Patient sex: M
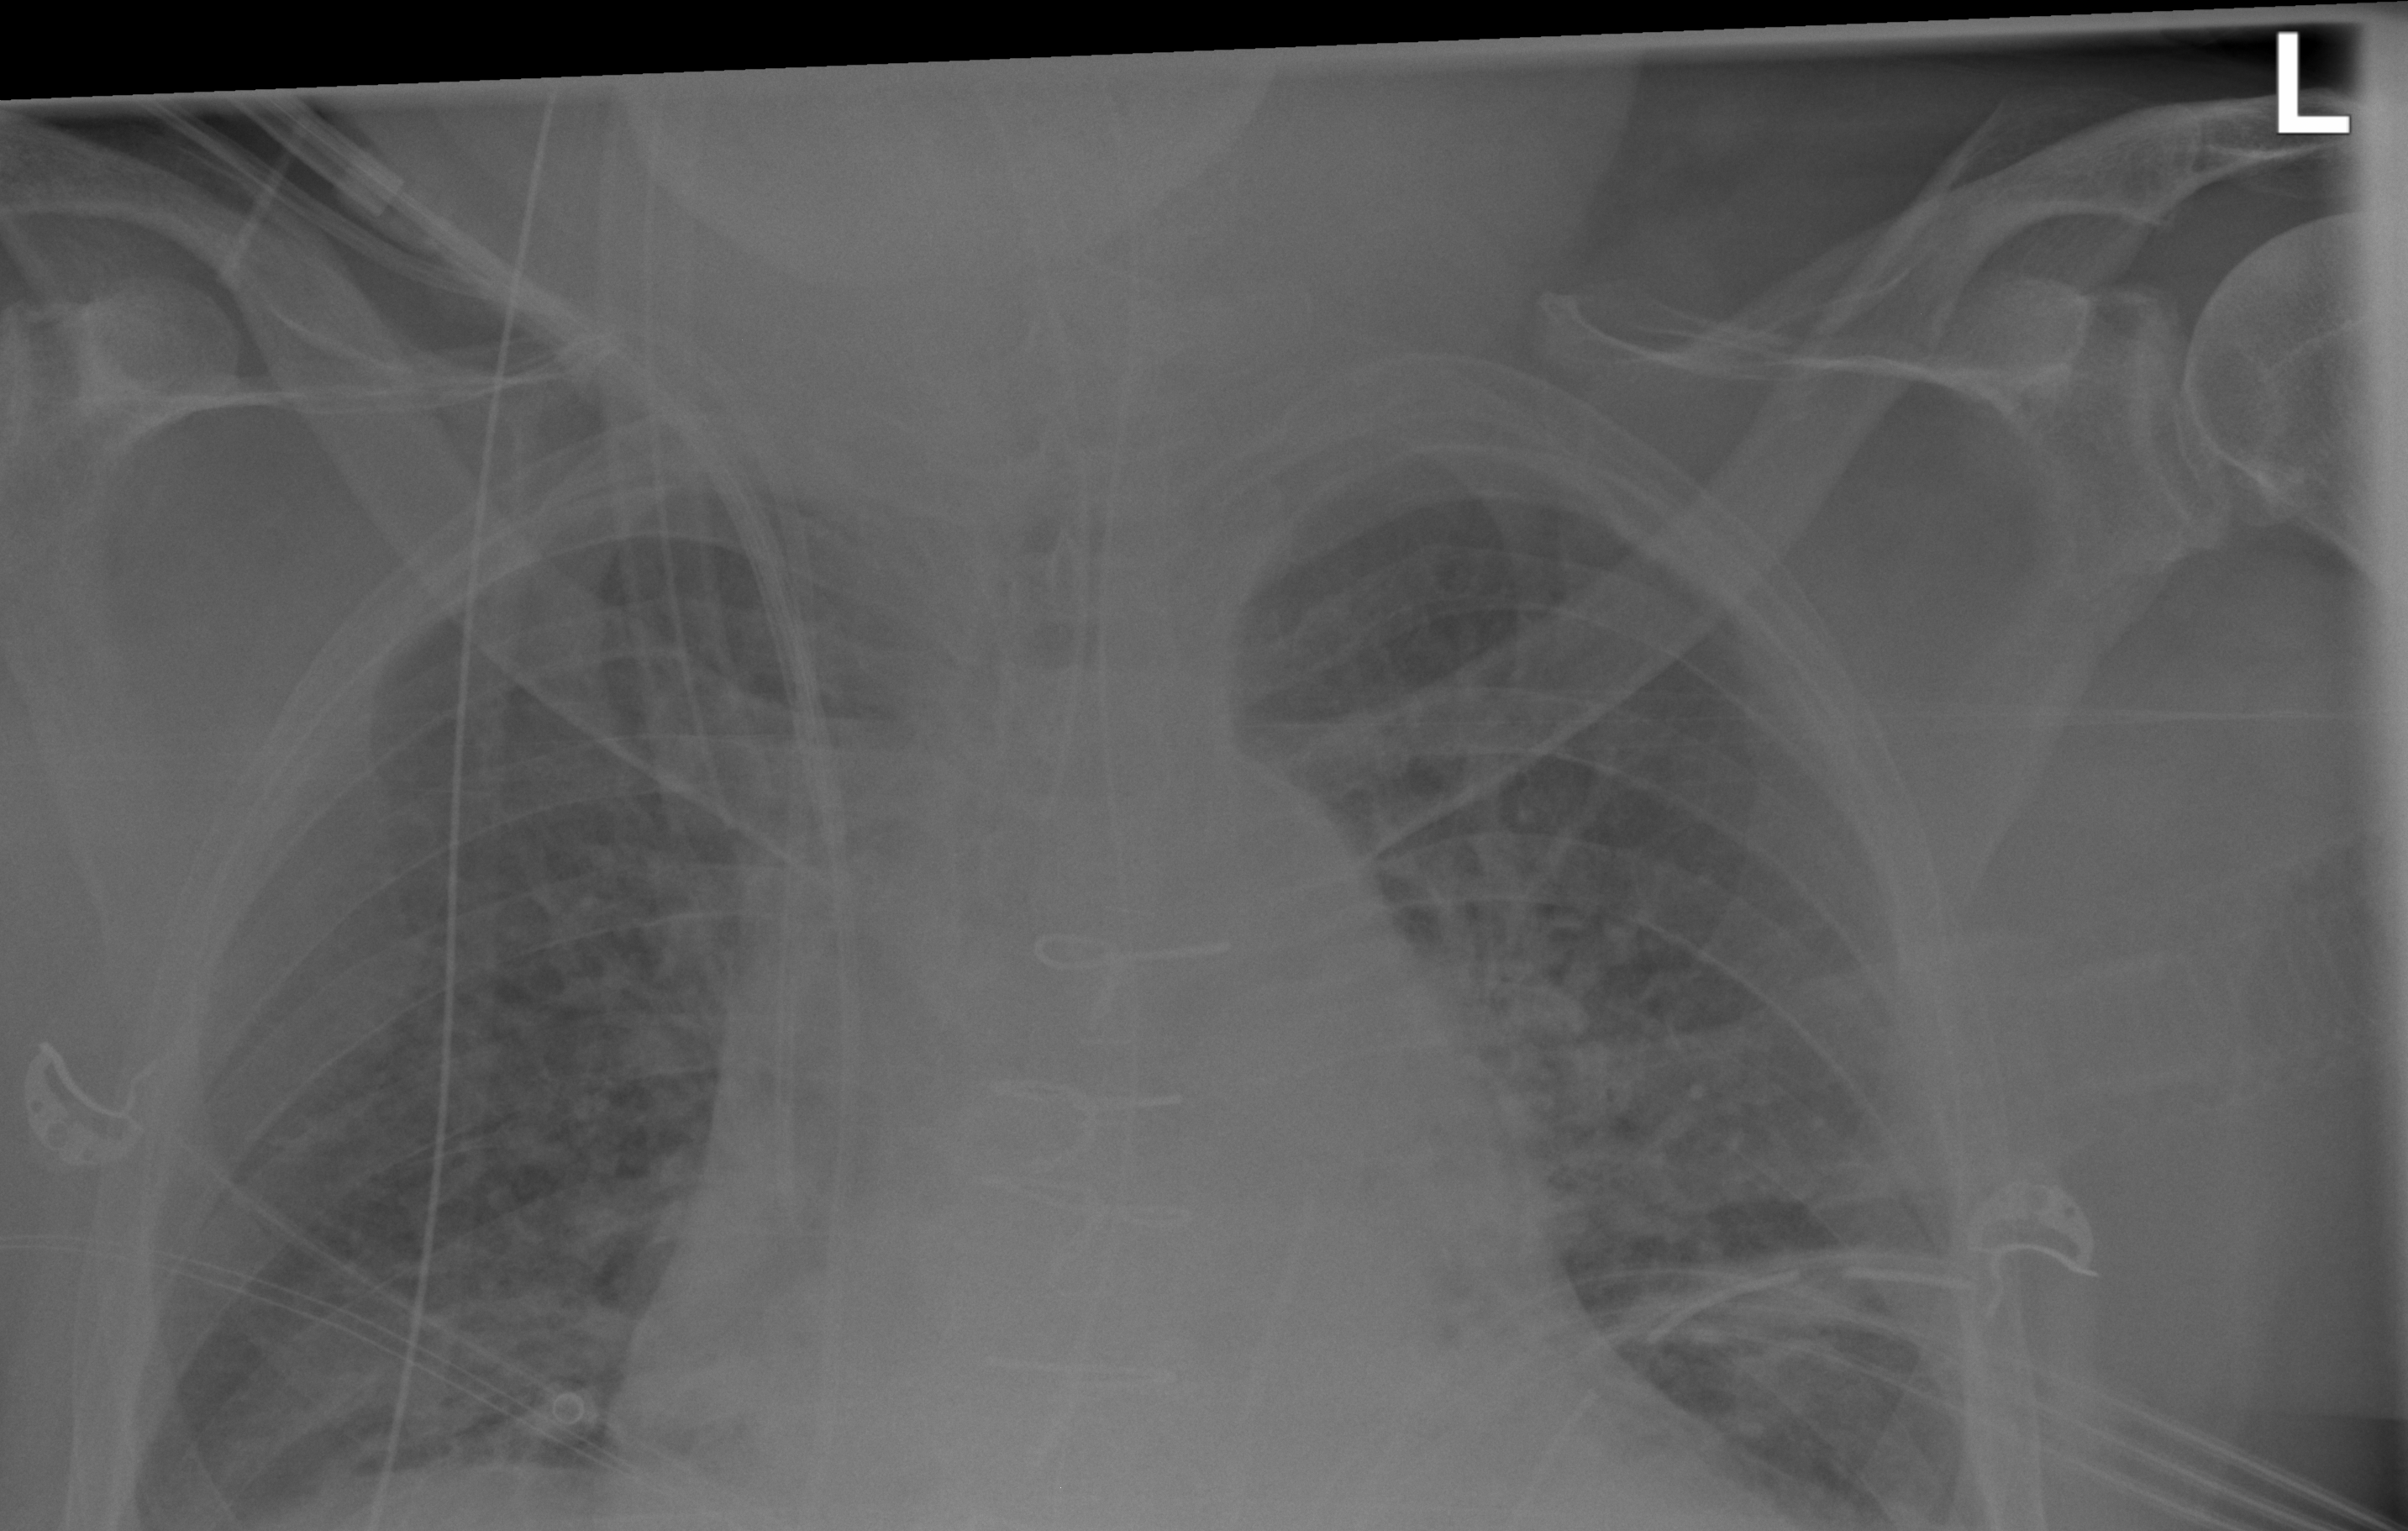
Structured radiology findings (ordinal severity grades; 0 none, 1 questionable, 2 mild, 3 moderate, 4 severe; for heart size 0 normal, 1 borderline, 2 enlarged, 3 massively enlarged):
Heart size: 2
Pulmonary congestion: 2
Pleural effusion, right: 0
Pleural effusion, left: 0
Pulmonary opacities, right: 1
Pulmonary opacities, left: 1
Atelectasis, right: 2
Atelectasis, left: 2